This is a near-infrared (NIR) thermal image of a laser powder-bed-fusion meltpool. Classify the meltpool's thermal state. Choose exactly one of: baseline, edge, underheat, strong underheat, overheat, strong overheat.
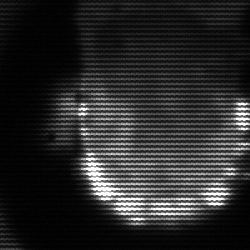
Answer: baseline